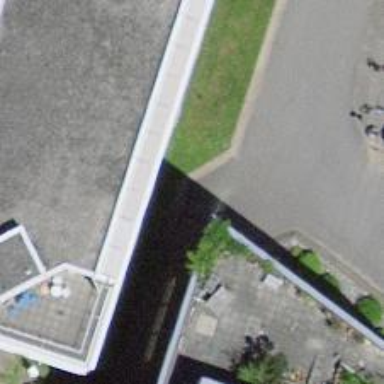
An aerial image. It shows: Footway with surface made of sett.